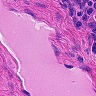
Metastatic tissue present: no